Interaction volume radius: 5 \u00c5
Interaction volume height: 30 \u00c5
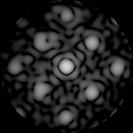
Disorder parameter: 0.2534